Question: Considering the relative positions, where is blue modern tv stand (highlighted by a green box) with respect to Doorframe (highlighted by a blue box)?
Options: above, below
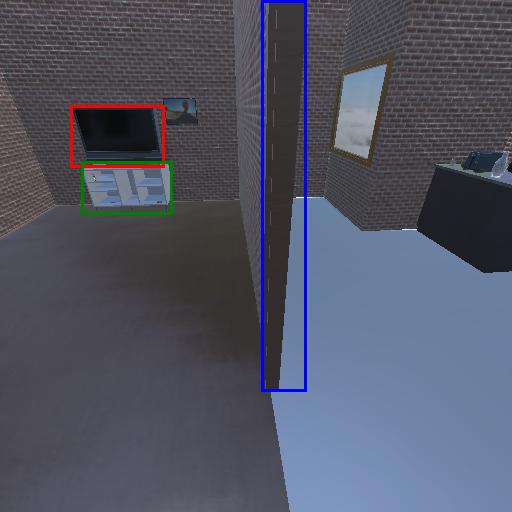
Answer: above